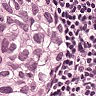
Metastatic tissue present: yes